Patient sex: F
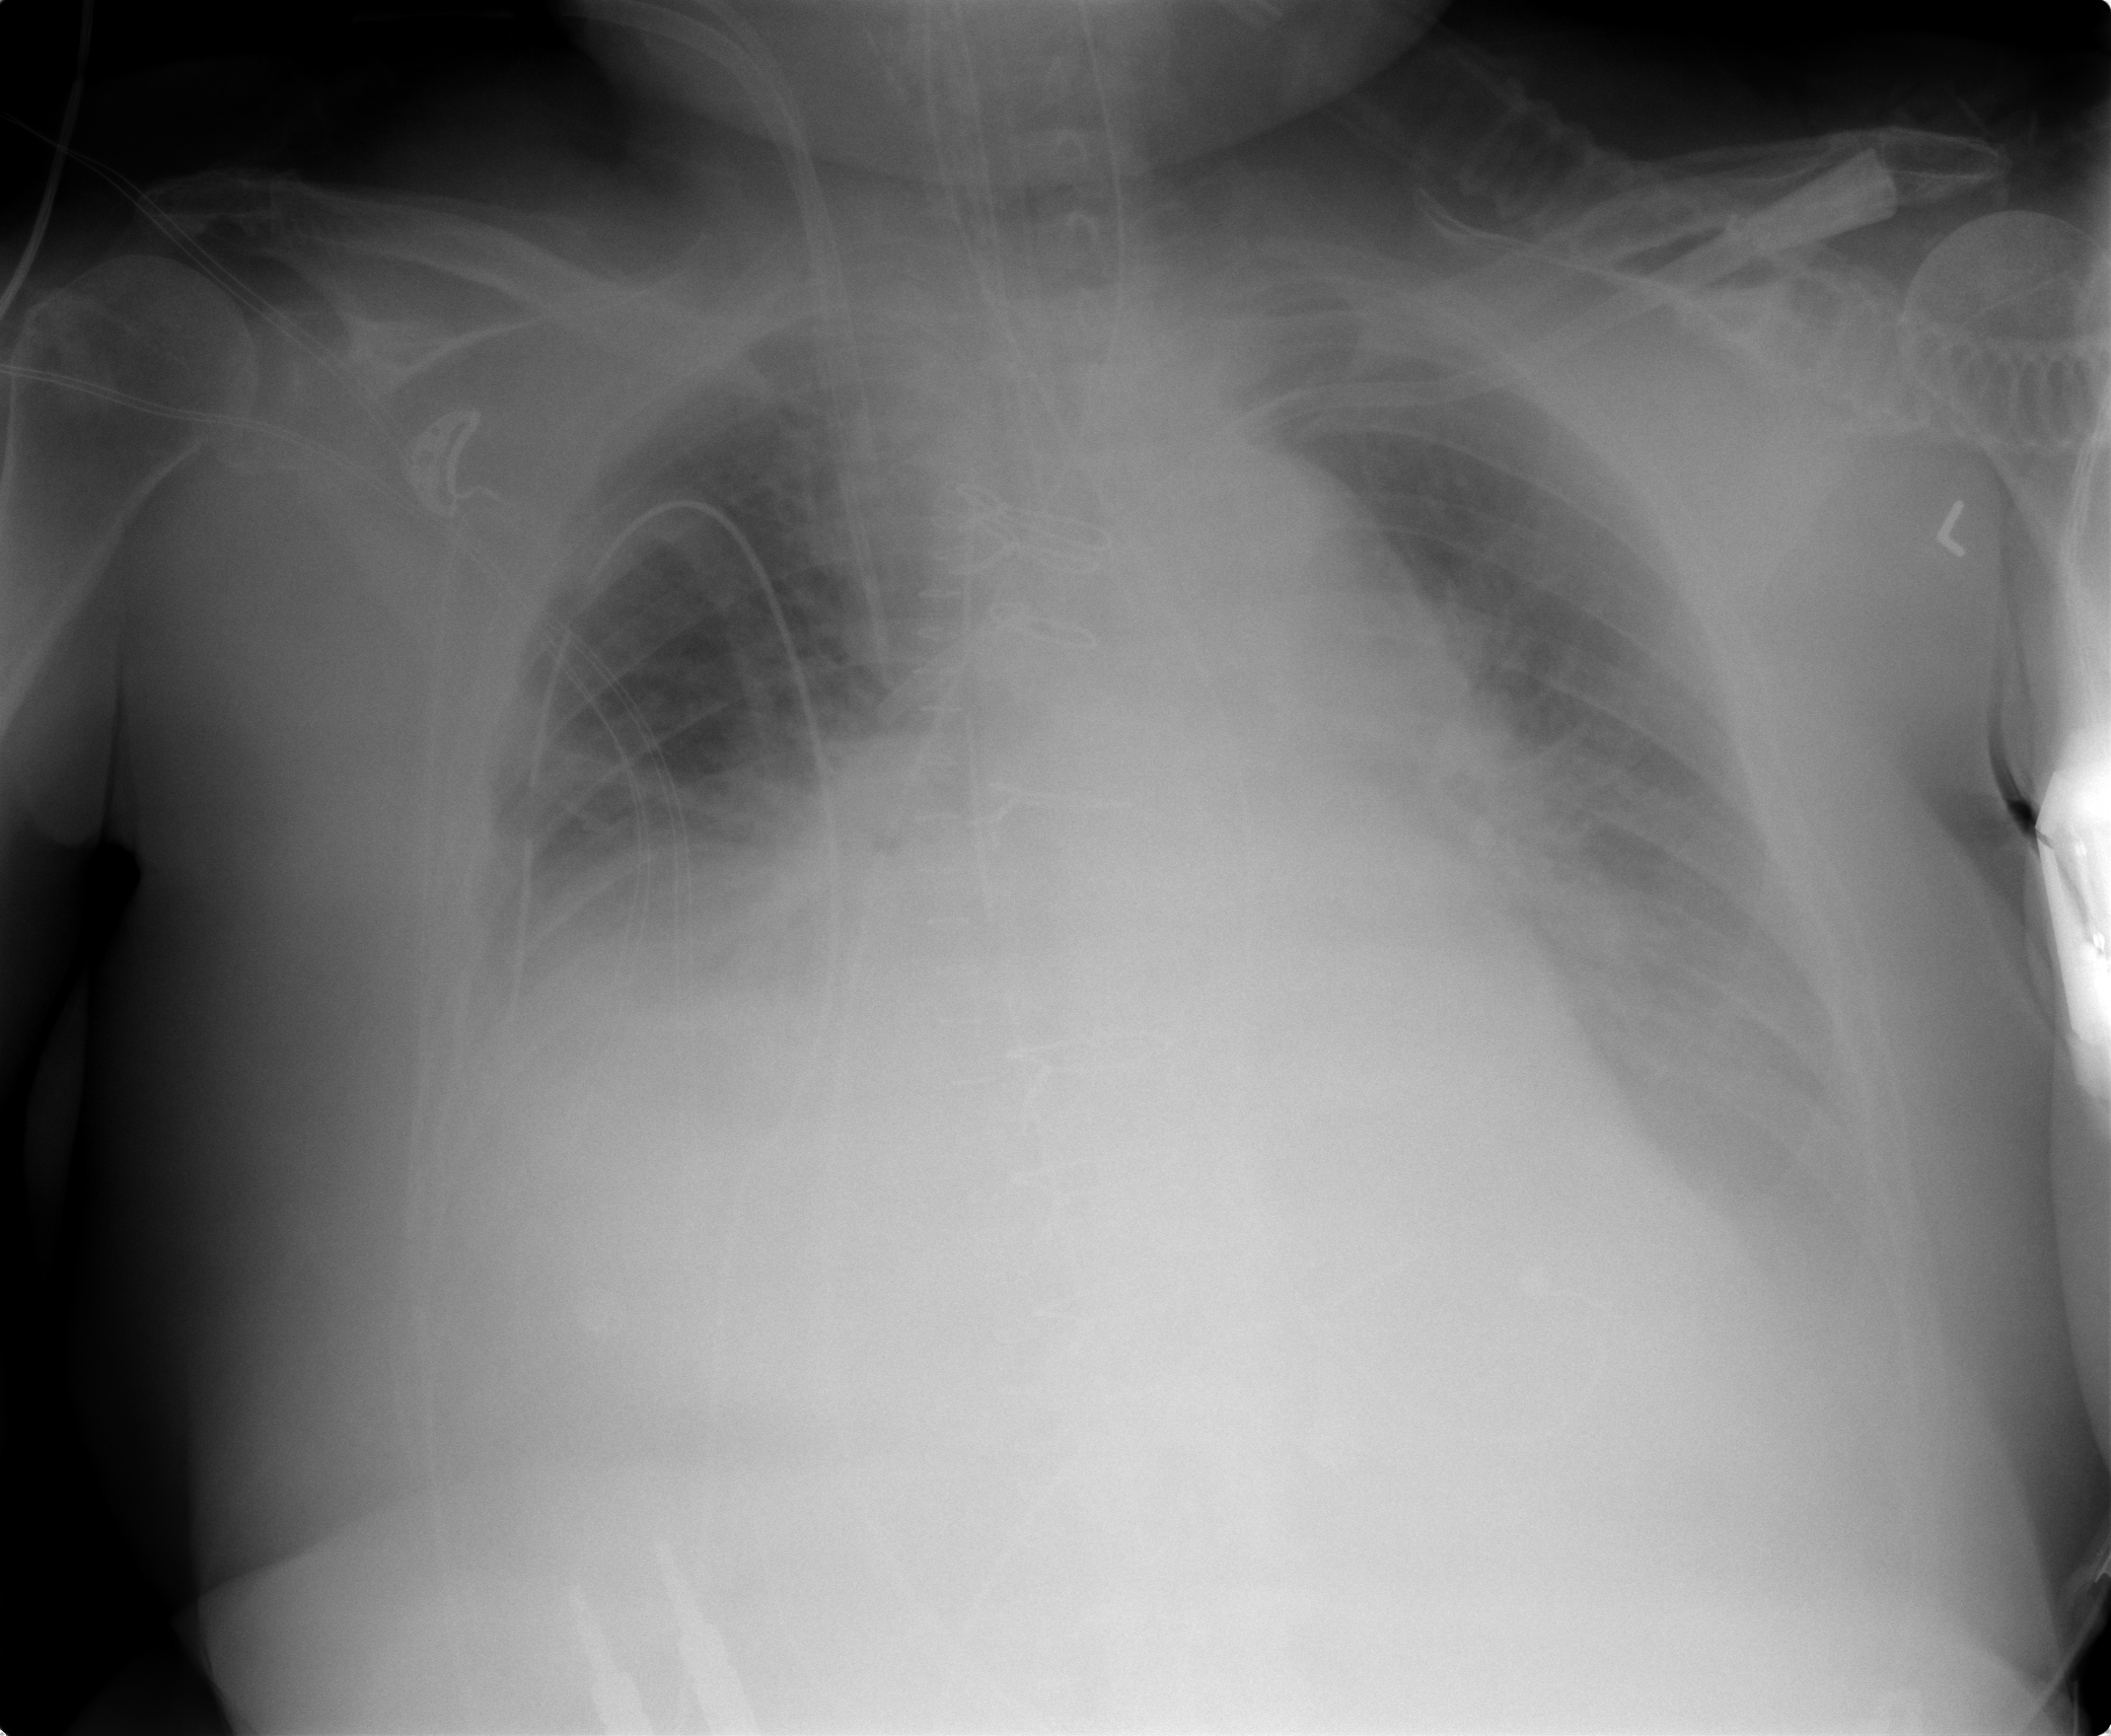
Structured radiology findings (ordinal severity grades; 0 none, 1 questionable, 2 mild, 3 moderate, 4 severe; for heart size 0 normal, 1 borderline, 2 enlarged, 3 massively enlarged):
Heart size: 2
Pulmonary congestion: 0
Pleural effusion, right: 2
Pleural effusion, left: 1
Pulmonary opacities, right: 1
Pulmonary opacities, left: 0
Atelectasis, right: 2
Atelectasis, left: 2